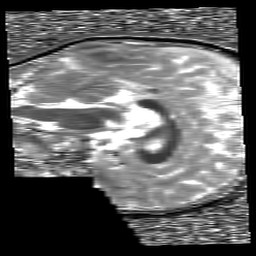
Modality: T1map
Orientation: sagittal
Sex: male
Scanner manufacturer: siemens
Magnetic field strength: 3 T
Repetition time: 5 s
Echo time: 0.00368 s